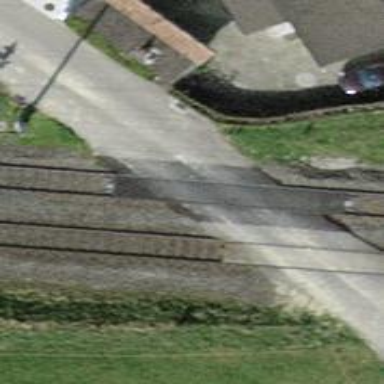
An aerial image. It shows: Railway track with contact line for electrification.